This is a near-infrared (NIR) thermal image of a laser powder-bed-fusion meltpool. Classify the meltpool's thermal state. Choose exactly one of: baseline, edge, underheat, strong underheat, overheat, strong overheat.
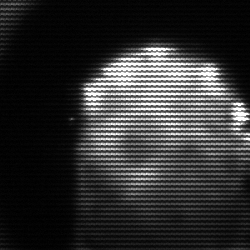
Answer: baseline